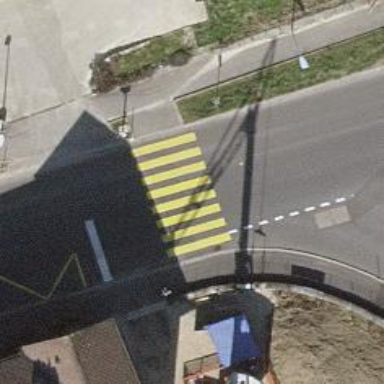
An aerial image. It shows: Crossing with zebra markings controlled by traffic signals.